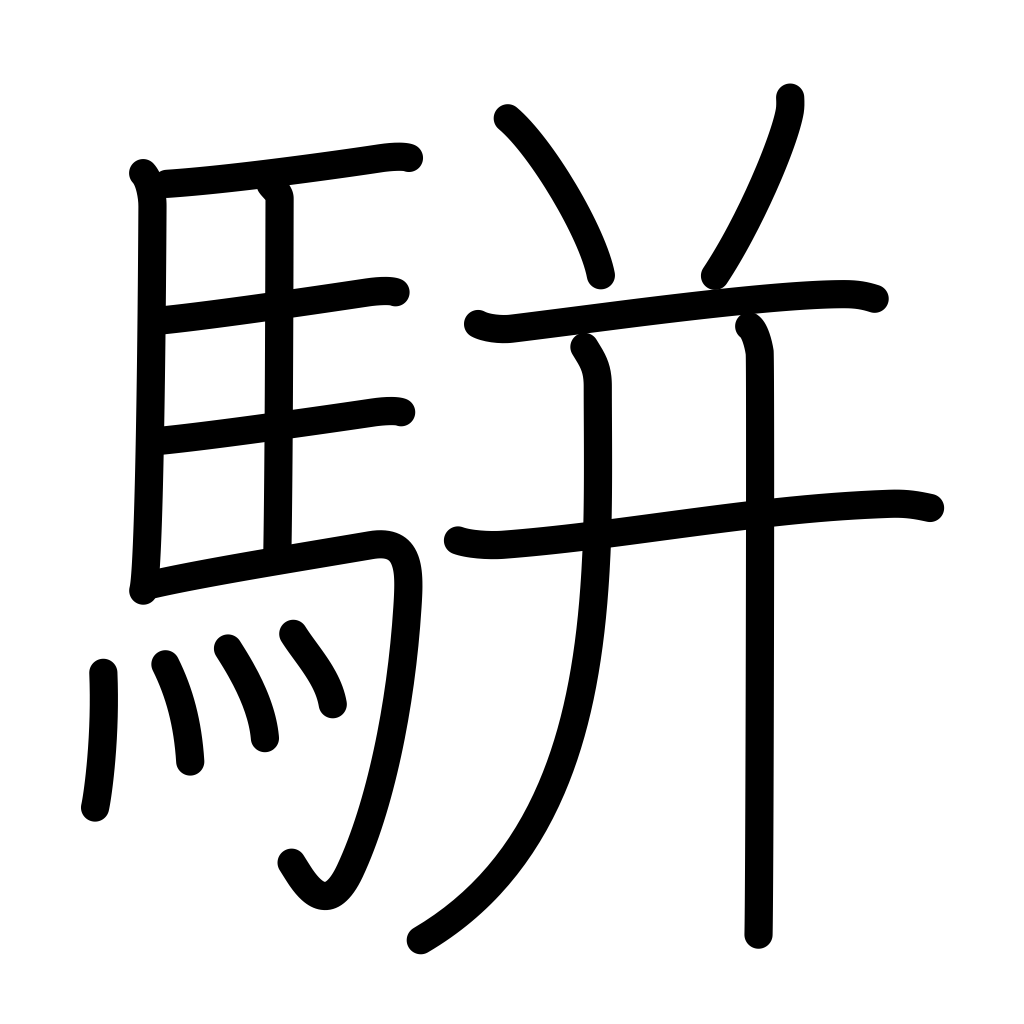
Meaning: two-horse carriage